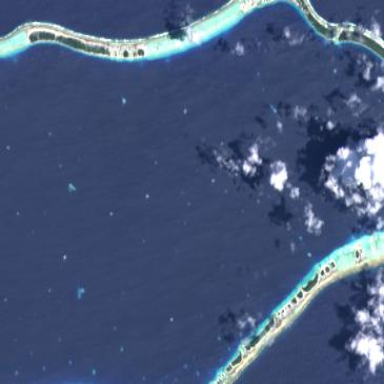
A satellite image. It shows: Atoll located within maritime boundary.